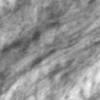
Label: no_change